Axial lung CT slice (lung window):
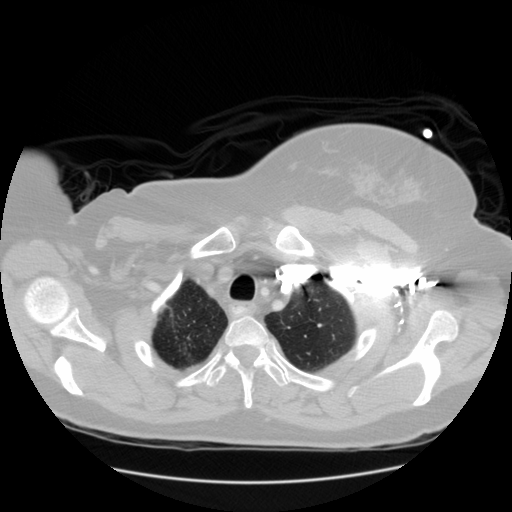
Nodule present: no